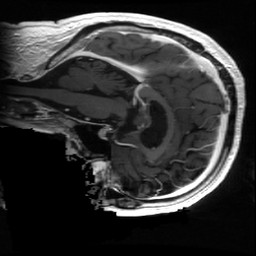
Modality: T1w
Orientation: sagittal
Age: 59
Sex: male
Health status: ill